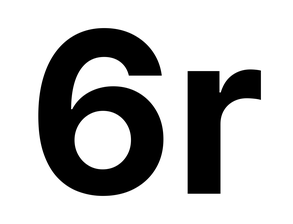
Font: Inter_Bold